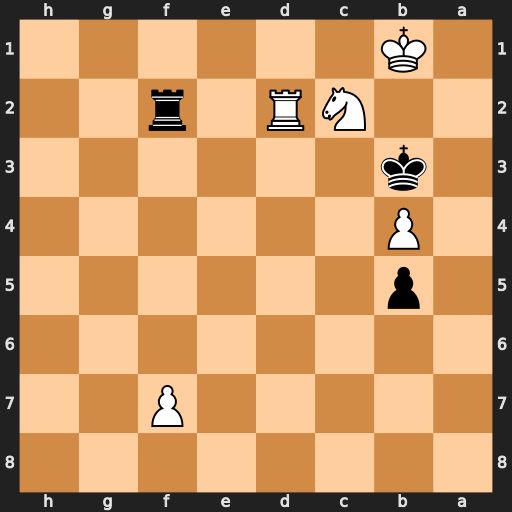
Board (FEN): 8/5P2/8/1p6/1P6/1k6/2NR1r2/1K6
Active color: b
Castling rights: -
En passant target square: -
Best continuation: Rf1+ Ne1 Rxe1+ Rd1 Rxd1#